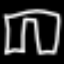
Label: pants